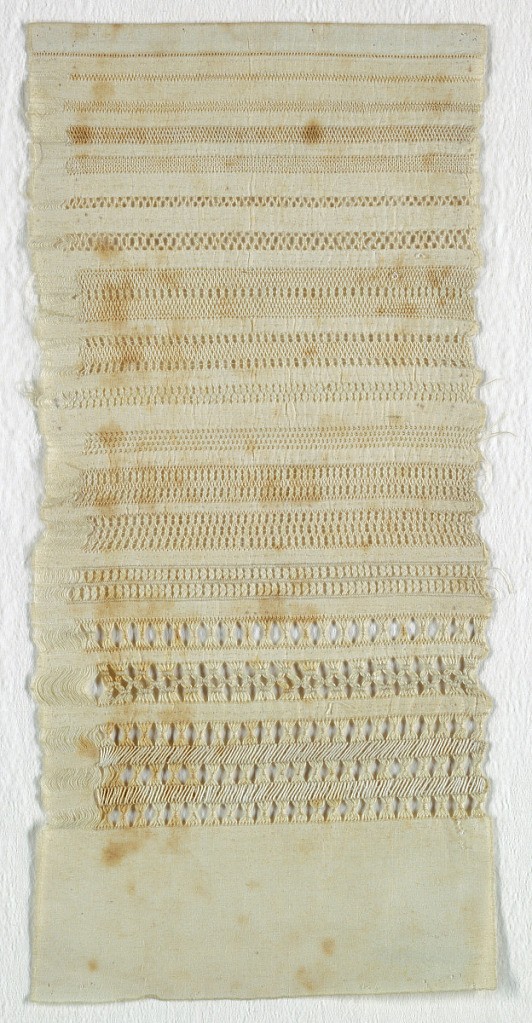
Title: Sampler
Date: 19th century
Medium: cotton Technique: embroidered in withdrawn element work with needlemade fillings and deflected element work using overcasting on plain weave foundation
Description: Bands of open work pattern, all in white.